Question: I have the default link color active when you enter the site but I can't seem to get it to remove off active when mouse clicks on another link and the new current page is now active. here is my code.
JS
'''
$("a").on("click", function() {
$(".active").removeClass("active");
});
'''
CSS
'''
.active{
color: #ffff00
!important;
}
a {
text-decoration: none;
z-index: 5;
font-family: arial, "Trebuchet MS";
cursor: pointer;
color: #2777A3;
}
'''
HTML
'''
<a href="http://www.pro.com/" target="_self" class="active">Home</a>'
'''

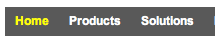
Answer: If you just have HTML, CSS, and JQuery, you just need to set the 'active' class on the right link on each page. You don't need to remove classes with JQuery.
What seems to be happening is that when a user clicks on a link, the page reloads, which resets the CSS and puts the 'active' class on the 'Home' link again. Every time the user clicks, the page will refresh and reset the class.
So, JQuery will effectively remove the class, but then clicking on the link will send the browser to the new page and reset the CSS.
Example:
Home
'''
<a href="http://www.pro.com/" target="_self" class="active">Home</a>
<a href="http://www.pro.com/products" target="_self">Products</a>
<a href="http://www.pro.com/solutions" target="_self">Solutions</a>
'''
Other Page 1
'''
<a href="http://www.pro.com/" target="_self">Home</a>
<a href="http://www.pro.com/products" target="_self" class="active">Products</a>
<a href="http://www.pro.com/solutions" target="_self">Solutions</a>
'''
Other Page 2
'''
<a href="http://www.pro.com/" target="_self">Home</a>
<a href="http://www.pro.com/products" target="_self">Products</a>
<a href="http://www.pro.com/solutions" target="_self" class="active">Solutions</a>
'''